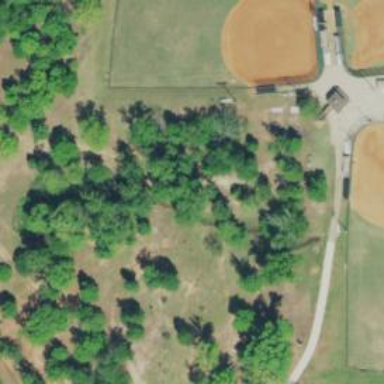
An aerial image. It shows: Disc golf tee.